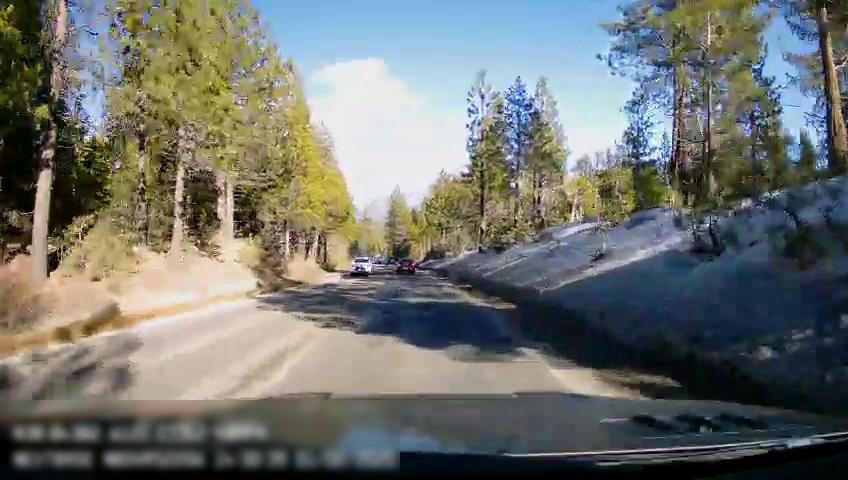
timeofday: Day
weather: Sunny
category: Drivable Space
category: Vehicles | Car
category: Vehicles | SUV
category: Lanes | Opposite Lane
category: Lanes | Current Lane